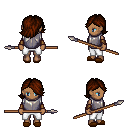
a pixel art fantasy rpg character, female body template, human, dark skin, steel chest armor, white pants, brown swoop hairstyle, cloth bracers, brown slippers, spear, four views (front, back, left, right), 2x2 character sprite sheet, small pixel art, hard edges, no anti-aliasing